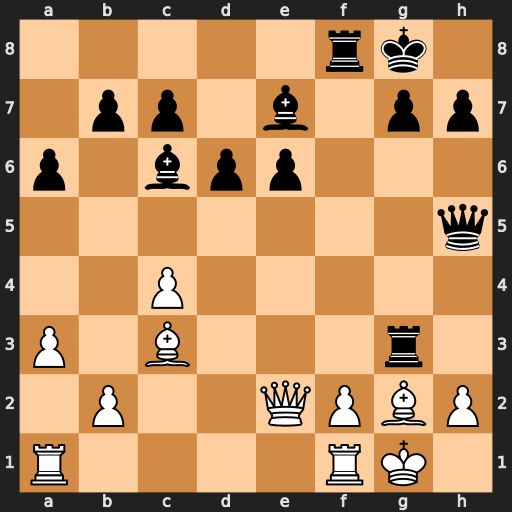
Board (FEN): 5rk1/1pp1b1pp/p1bpp3/7q/2P5/P1B3r1/1P2QPBP/R4RK1
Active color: w
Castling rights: -
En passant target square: -
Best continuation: Qxe6+ Qf7 Qxf7+